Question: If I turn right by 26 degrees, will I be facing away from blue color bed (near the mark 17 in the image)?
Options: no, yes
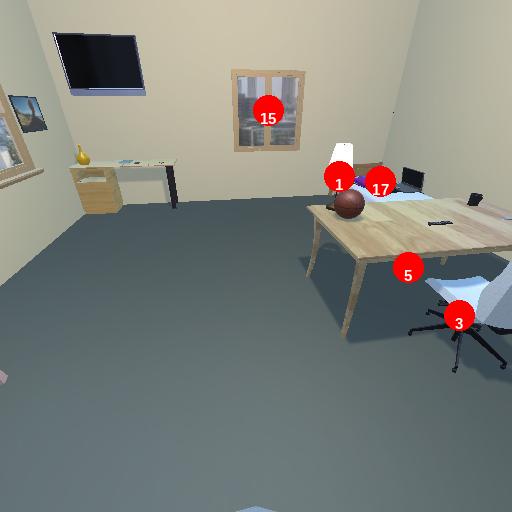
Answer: no